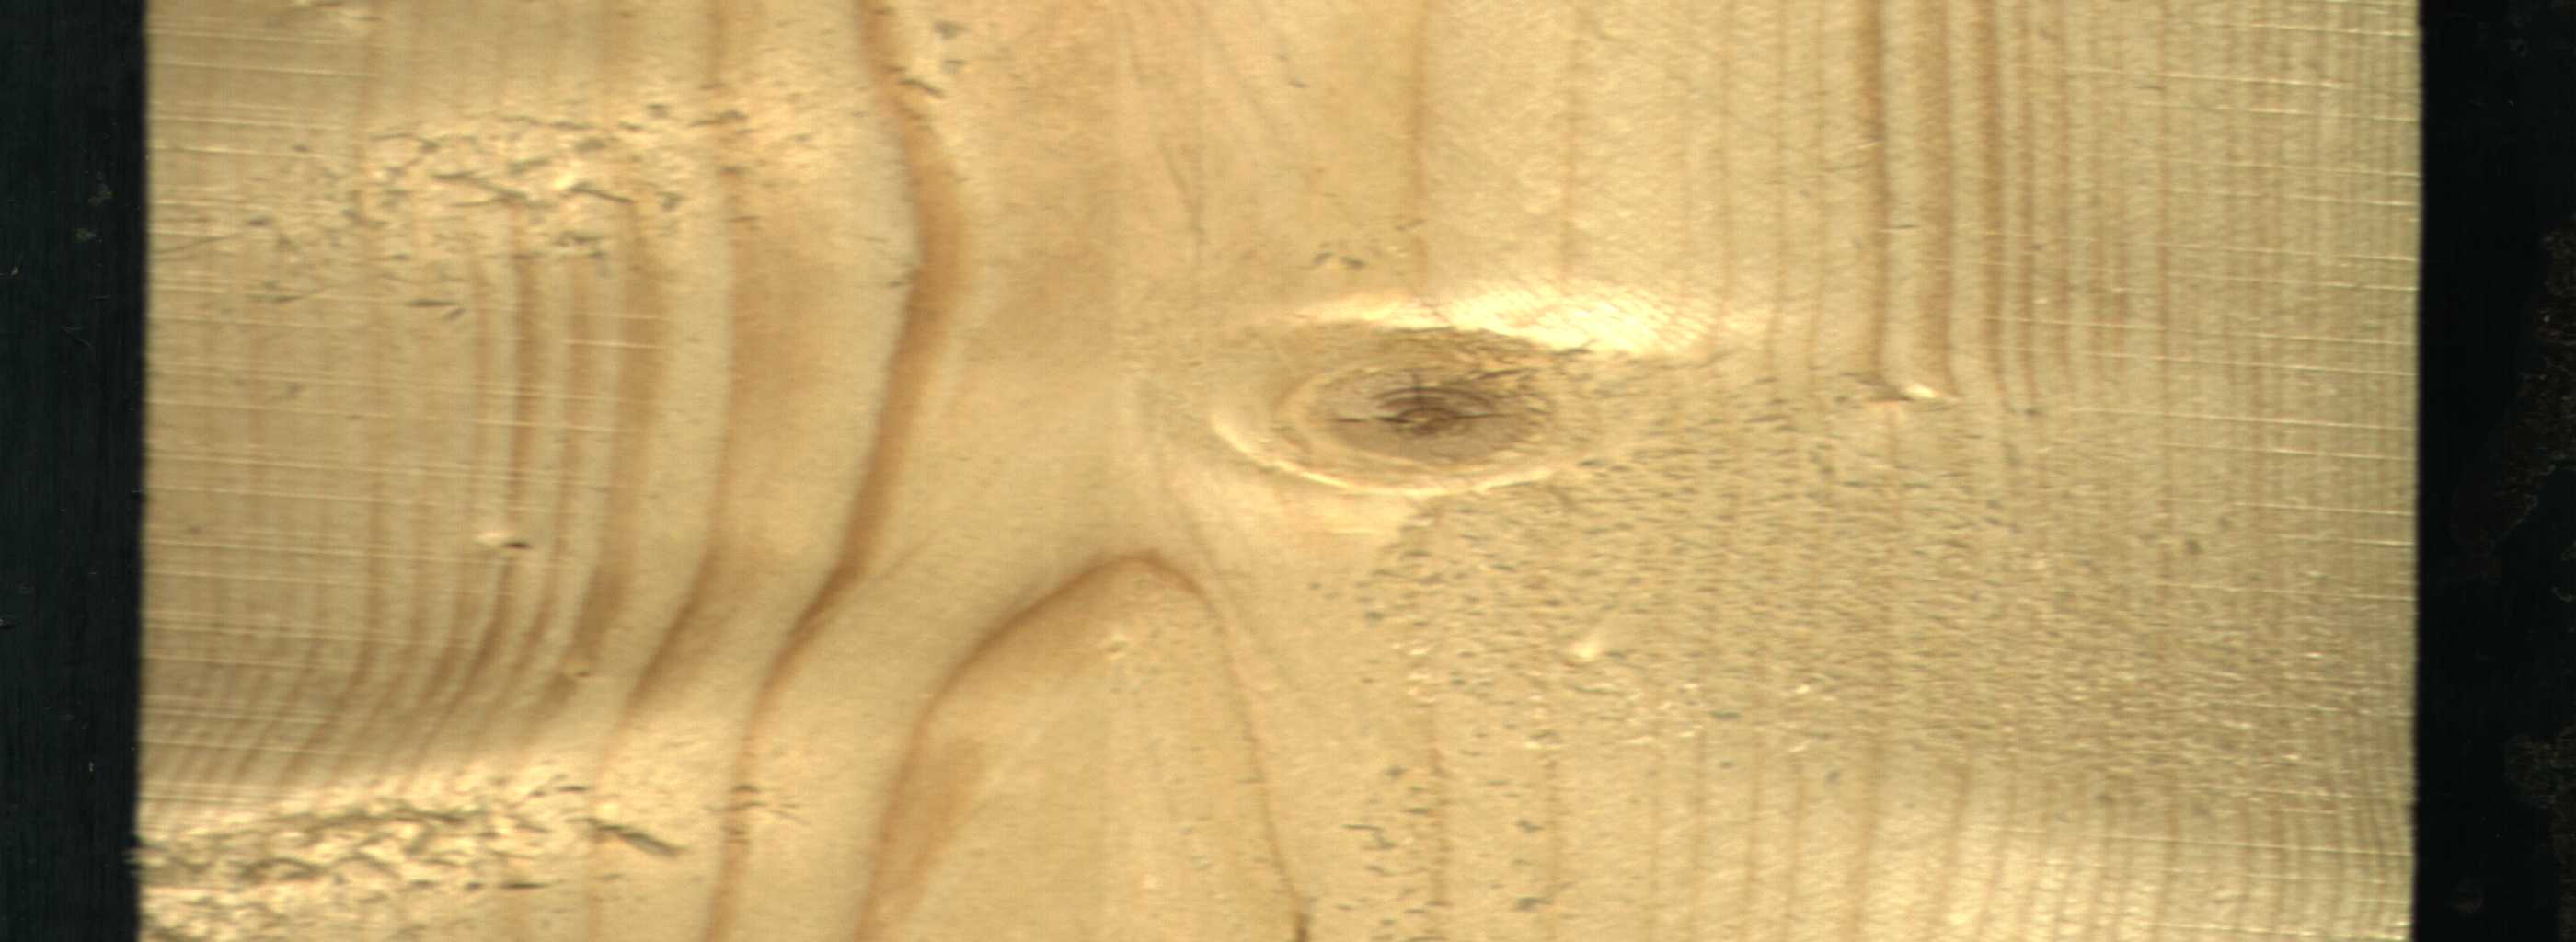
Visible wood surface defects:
knot_with_crack